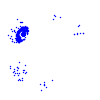
Particle: electron